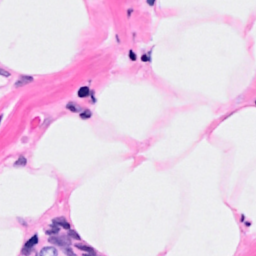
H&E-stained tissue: Breast